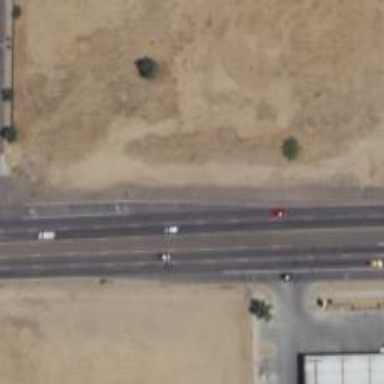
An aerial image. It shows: Secondary road with asphalt surface.